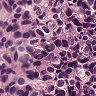
Metastatic tissue present: yes